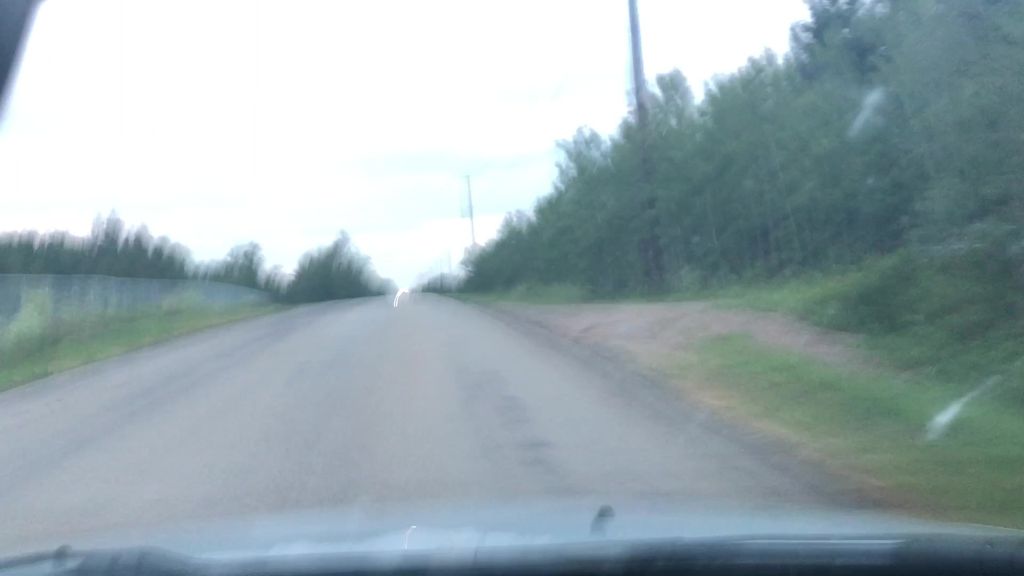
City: edmonton